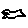
Label: cloud